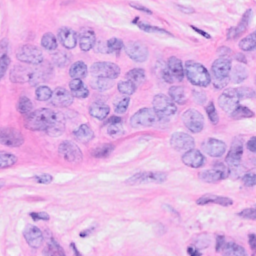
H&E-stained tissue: Breast